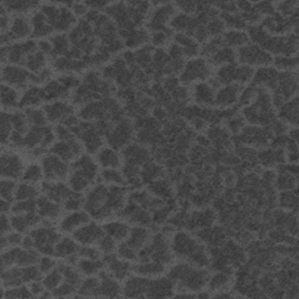
Label: frost